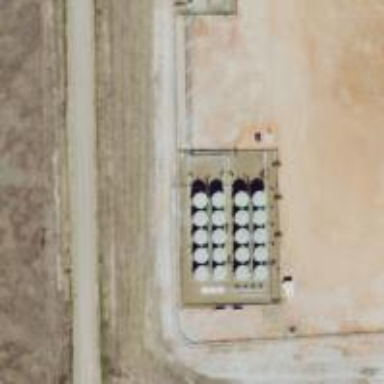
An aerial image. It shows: Storage tank that is man-made.